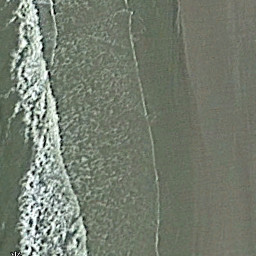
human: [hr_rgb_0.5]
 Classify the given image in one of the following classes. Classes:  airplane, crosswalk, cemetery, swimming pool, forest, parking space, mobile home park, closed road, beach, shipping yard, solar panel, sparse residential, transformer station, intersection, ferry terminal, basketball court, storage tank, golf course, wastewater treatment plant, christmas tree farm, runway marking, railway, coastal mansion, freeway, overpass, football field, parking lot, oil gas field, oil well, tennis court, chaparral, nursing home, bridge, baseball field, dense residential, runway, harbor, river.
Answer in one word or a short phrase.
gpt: beach